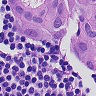
Metastatic tissue present: yes